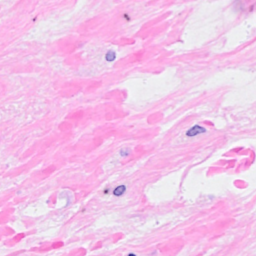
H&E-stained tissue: Breast